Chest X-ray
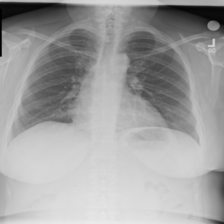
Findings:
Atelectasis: negative
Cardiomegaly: negative
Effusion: negative
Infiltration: negative
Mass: negative
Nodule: negative
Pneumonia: negative
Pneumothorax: negative
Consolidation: negative
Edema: negative
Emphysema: negative
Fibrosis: negative
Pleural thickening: negative
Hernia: negative